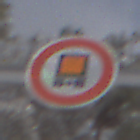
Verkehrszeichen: VerbotKennzeichnungspflichtigeKraftfahrzeugeGefaehrlicheGueter
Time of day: MorningAfternoon
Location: Outdoor (Nature)
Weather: PartlyCloudy
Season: Winter
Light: Natural